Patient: sex F, age 53
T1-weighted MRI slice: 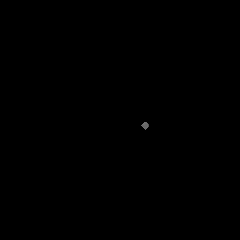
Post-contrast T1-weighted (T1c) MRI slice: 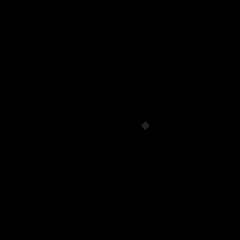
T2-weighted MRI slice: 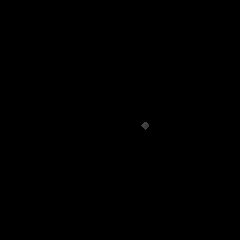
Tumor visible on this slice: no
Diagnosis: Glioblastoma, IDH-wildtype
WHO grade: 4